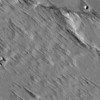
Label: not_dusty